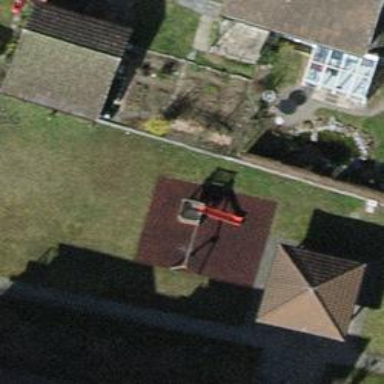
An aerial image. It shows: Playground area for leisure activities on the land.